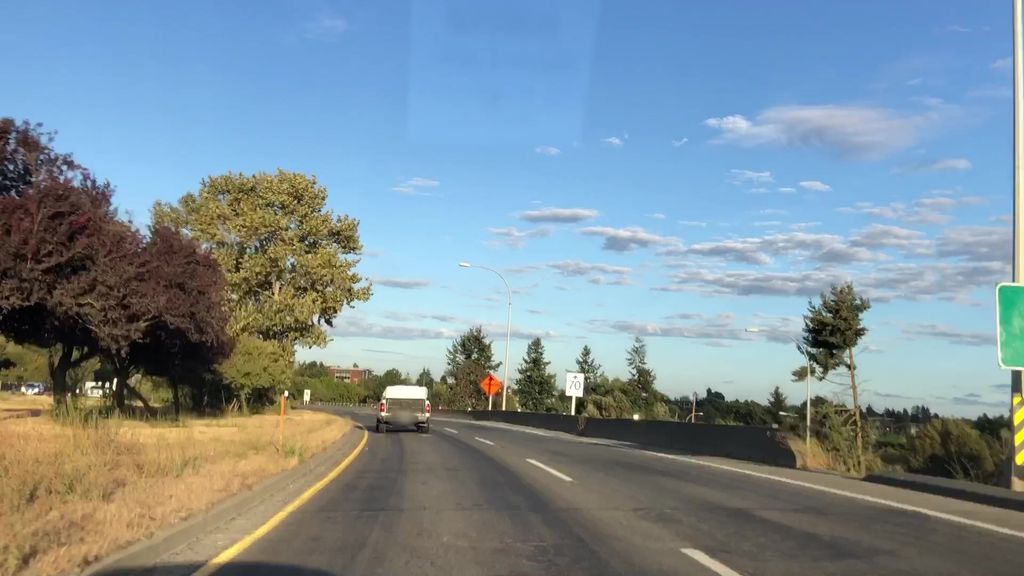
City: victoria